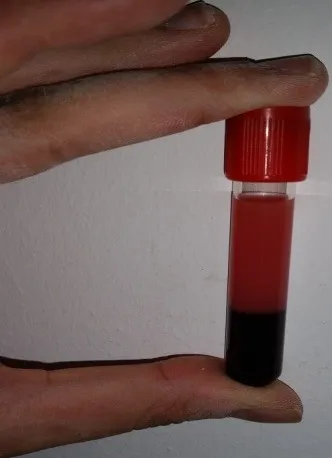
Patients plasma aspect.
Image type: medical_photograph (skin_photograph)